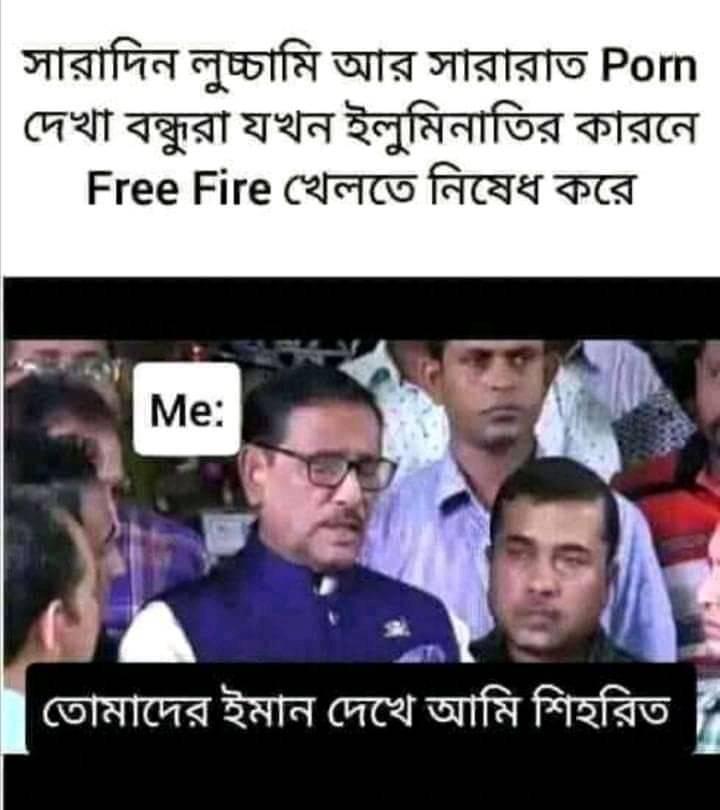
Caption: সারাদিন লুচ্চামি আর সারারাত Porn দেখা বন্ধুরা যখন ইলুমিনাতির কারনে Free Fire খেলতে নিষেধ করে     Me: তোমাদের ইমান দেখে আমি শিহরিত
Label: non-hate